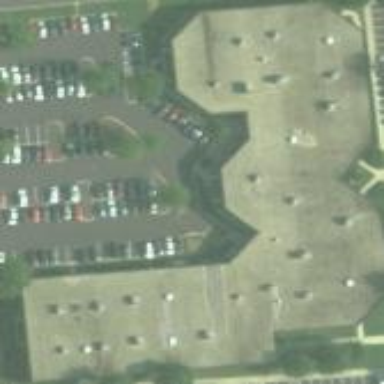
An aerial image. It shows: Commercial building.